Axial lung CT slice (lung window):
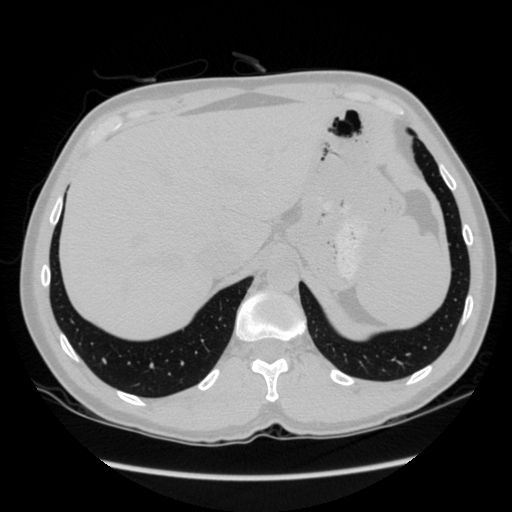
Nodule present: no